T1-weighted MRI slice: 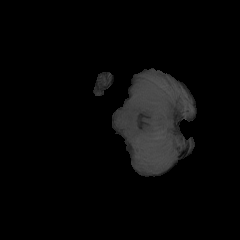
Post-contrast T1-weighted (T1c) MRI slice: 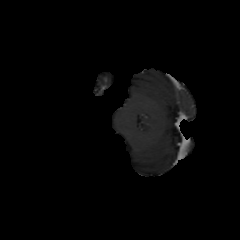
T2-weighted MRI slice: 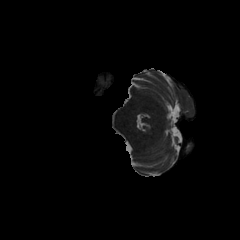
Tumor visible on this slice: no